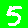
Digit: 5